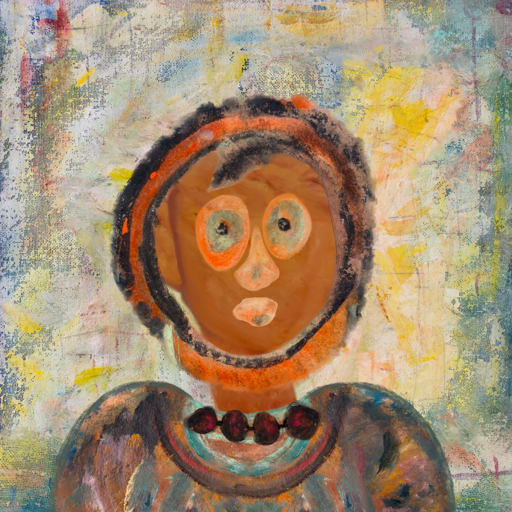
Background: Irani, Head And Neck Front: Pious_Lady, Face Front: Childish, Bust: Boggyland, Hair Front: Childish, Head Accessory: Blank, Second Necklace: Blank, Necklace: Mosgoul, Baby: Blank